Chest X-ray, AP view. Patient: 58 years old, sex M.
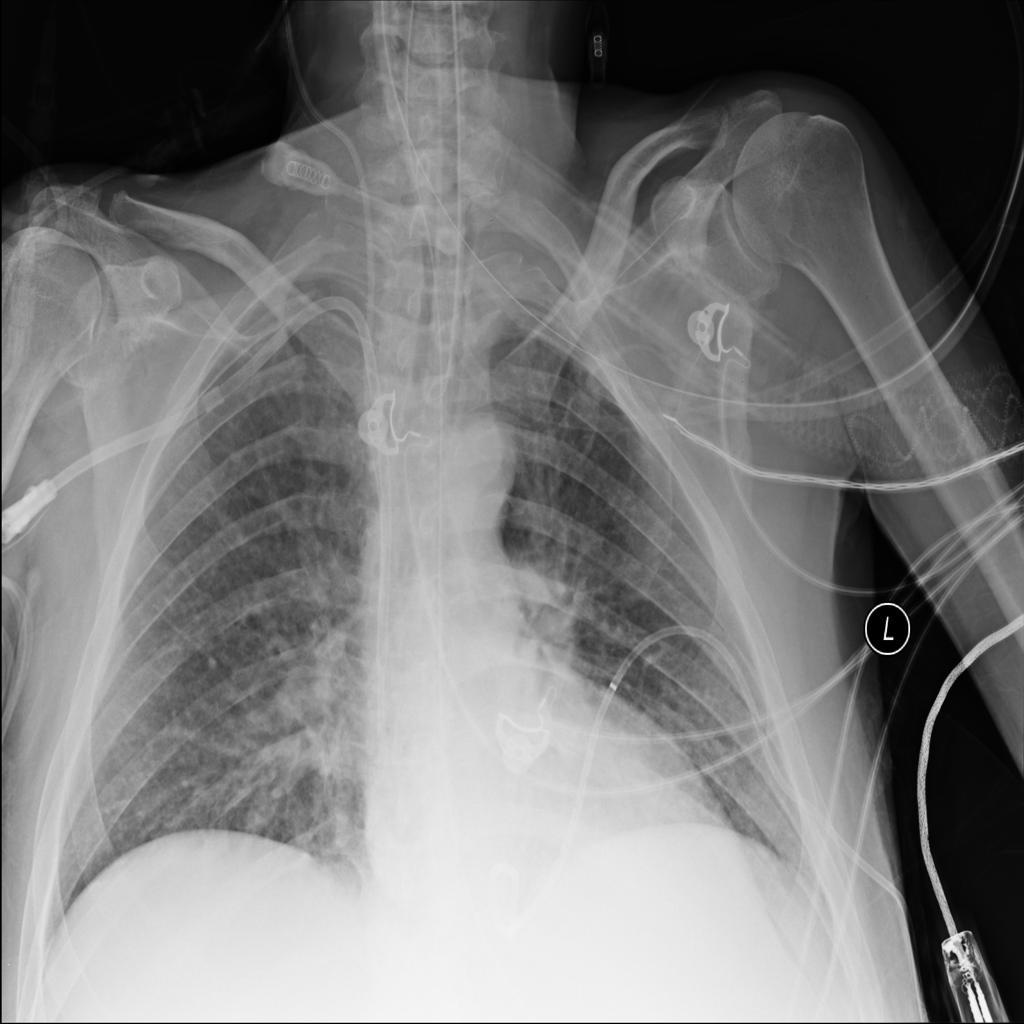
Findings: Infiltration, Pneumothorax